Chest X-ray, PA view. Patient: 38 years old, sex F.
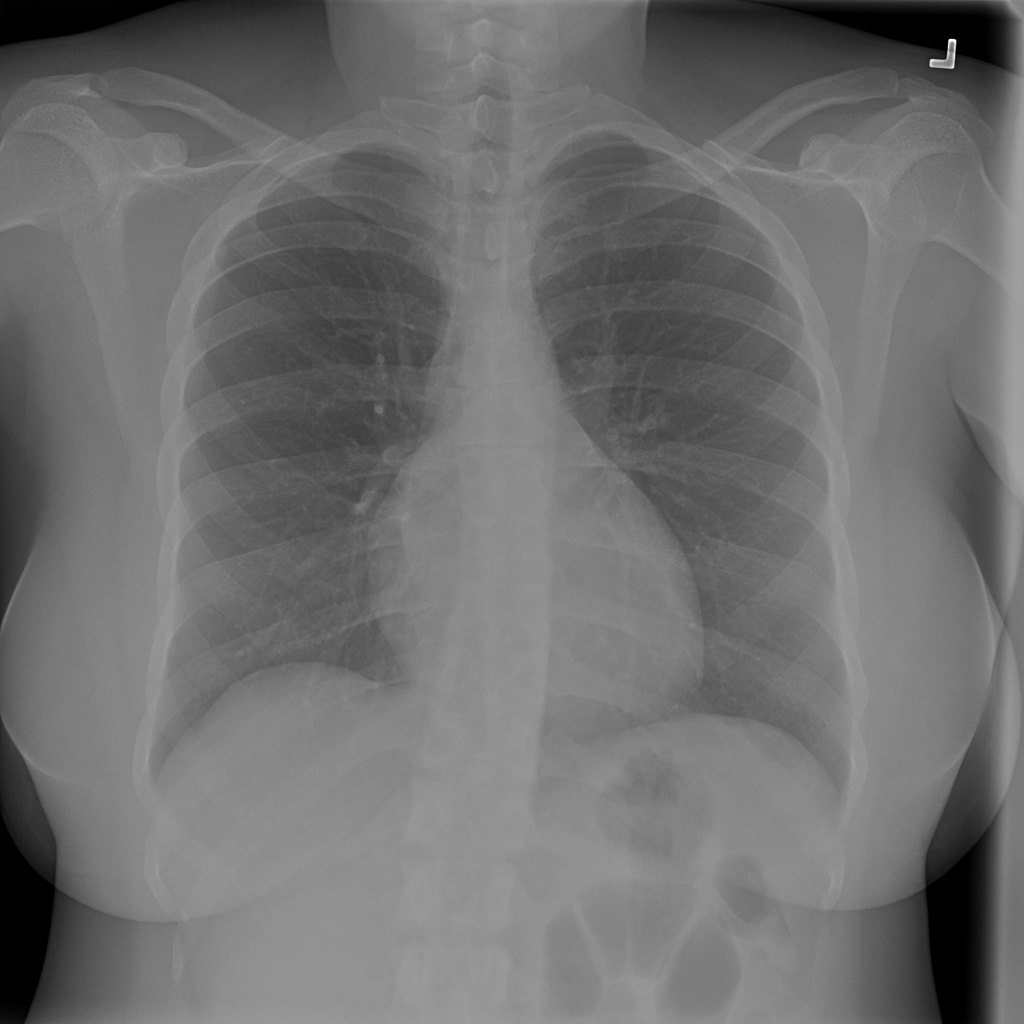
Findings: No Finding